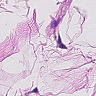
Metastatic tissue present: no